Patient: sex F, age 71
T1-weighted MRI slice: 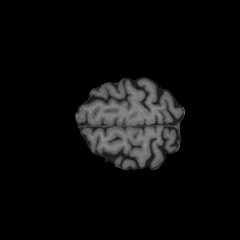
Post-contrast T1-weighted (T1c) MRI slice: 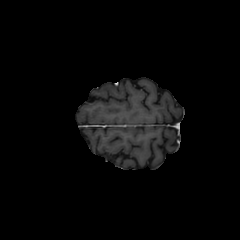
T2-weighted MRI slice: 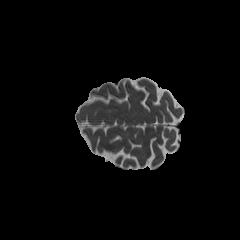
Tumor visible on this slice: no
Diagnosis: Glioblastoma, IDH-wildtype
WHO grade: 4